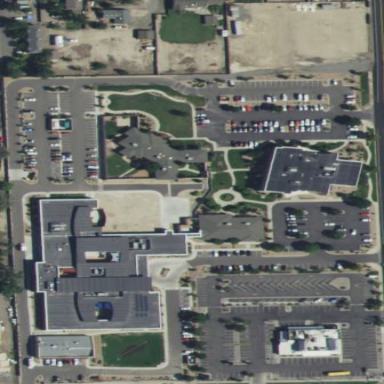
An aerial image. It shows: Hospital providing healthcare services.